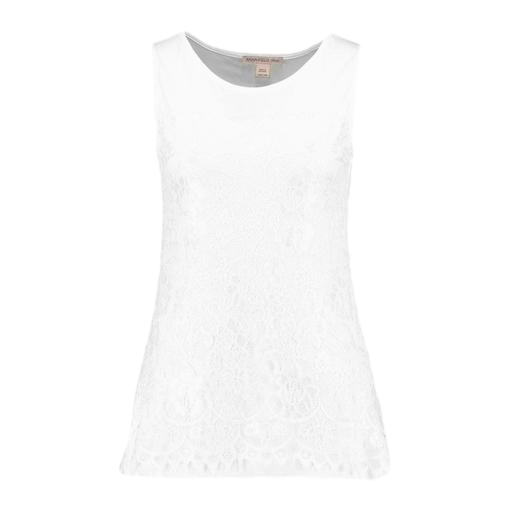
sleeveless top lace, white lace muscle t-shirt, white lace-front jersey top, white background